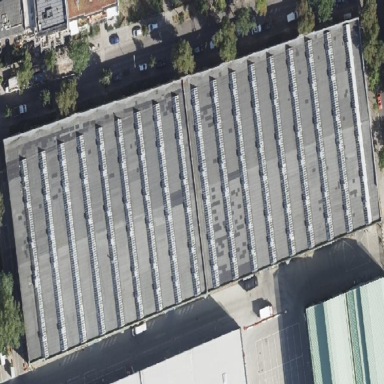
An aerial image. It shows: Warehouse.